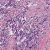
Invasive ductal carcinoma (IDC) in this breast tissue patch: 1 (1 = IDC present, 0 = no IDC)